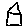
Label: house